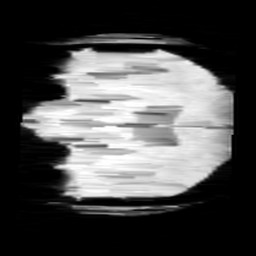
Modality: minIP
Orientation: coronal
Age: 14
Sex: female
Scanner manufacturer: siemens
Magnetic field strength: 3 T
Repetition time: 0.027 s
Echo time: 0.02 s